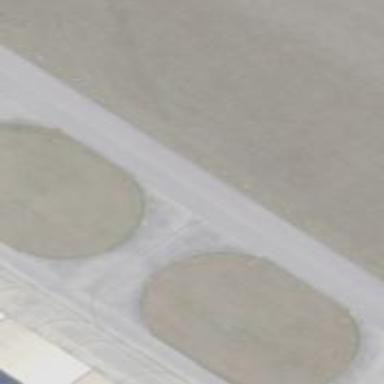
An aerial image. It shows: Image of taxiway at airport.